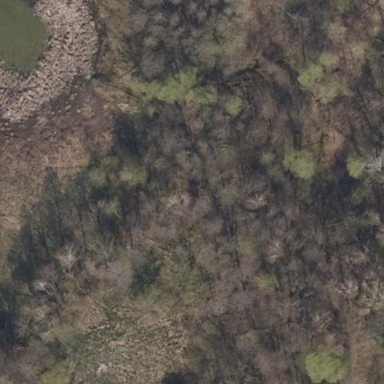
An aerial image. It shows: Swampy wetland area.